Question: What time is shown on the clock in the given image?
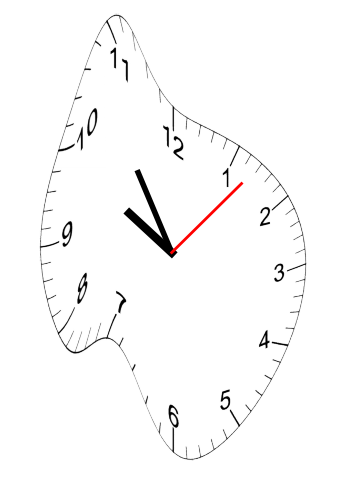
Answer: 09:54:07